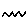
Label: zigzag